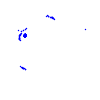
Particle: proton